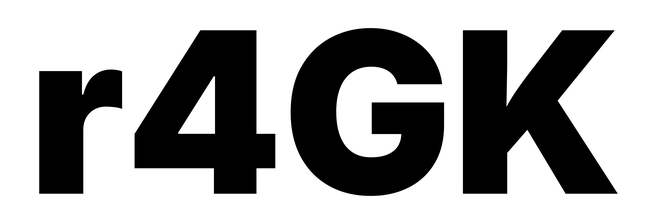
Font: Inter_Black